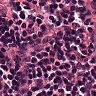
Metastatic tissue present: no